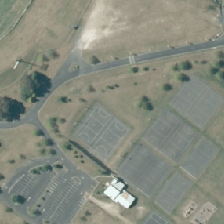
Land cover: urban_parkland